Question:
I don't understand why is this rule not working? If I change "total quantity equals or greater than" from 1 (visible as TRUE) to 0 (visible as FALSE), the rule applies to every single product in the shop instead of just chosen categories. This rule used to work before until expiry date. After it expired I've moved the expiry date into future, but the rule wouldn't work. I've tried creating a new rule with same conditions, no luck. Any suggestions?
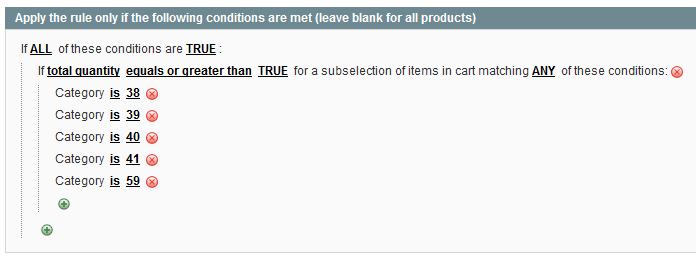
Answer: Apparently, categories I've selected were nesting other categories and it doesn't work that way. You have to select all categories with products in them.